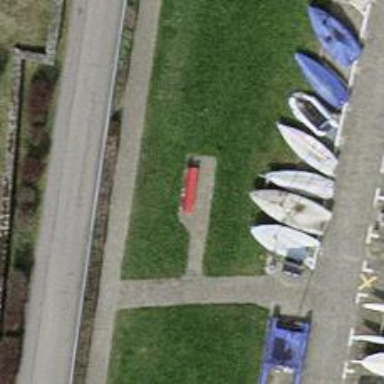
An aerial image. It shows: Bench.